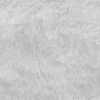
Label: not_dusty